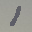
Label: 1